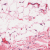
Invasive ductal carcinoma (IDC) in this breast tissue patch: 0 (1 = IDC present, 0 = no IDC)